Question: I am in need of assistance. I have variables I can write to a .CSV file, however, it duplicates any existing variables that is written to the said file.
The blackened variables are irrelevant. I just want to see if "propertyRoster.txt" holds a match for global_getButtonName, and re-write the section of the file for those variables if so. It constantly adds the global_getButtonName (and the rest of the variable listings) whether there is a match or not. When I try creating a global variable that holds a list of variables, it complains and does not accept it.
Basically, I need to find out if getButtonName exists in the file and overwrite those six variables if there is a match, else, append the file for adding those six values. I'm doing it in this formation so when the user leaves the app and comes back, the data is still there. So if he comes back later and changes the Orange value, it can then overwrite the previously saved Orange values.
TinyDB will not work for my case, as several instances rely on these six variables altogether and I'm trying to make the app small as possible. This is why I need it saved to a file, I do not know of an efficient way to store several instances with these six values. I don't want to compose multiple files. This is what my text file looks like:
> E.g. (Apple val2 val3 val4 val5 val6)(Orange val2 val3 val4 val5
val6)
...... Note: val1 is always the name of the button pressed, not included with the code.
(Note: The "/" before the propertyRoster.txt signifies it saves to an SD card.)
I cannot find anything online for my case for locating a match in a textfile or to edit that part. Please help!
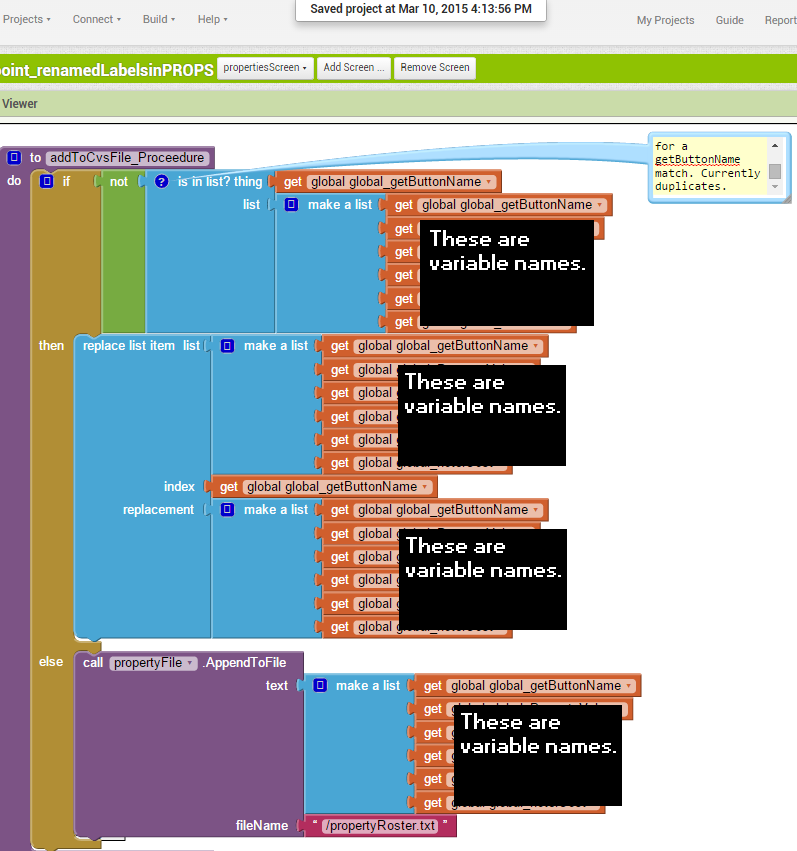
Answer: Your 'if' statement always is false, because your variable 'global_get_ButtonName' is always in the list... this is probably not what you want?

btw. everything looks very cumbersome and I would use TinyDB to store data persistently...
Some Recommendations: Learn how to work with lists and list of lists
<URL> by Saj
<URL> by appinventor.org
See screenshot how to find out, if a value exists in a list of lists